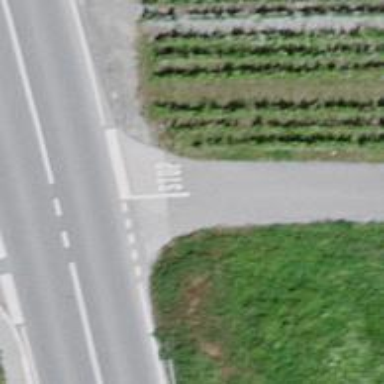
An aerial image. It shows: Stop road.